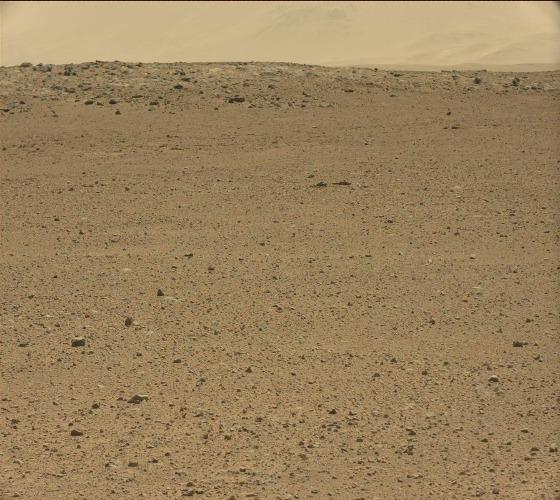
Terrain classes present: Gravel / Sand / Soil, Rock, Sky / Distant Mountains